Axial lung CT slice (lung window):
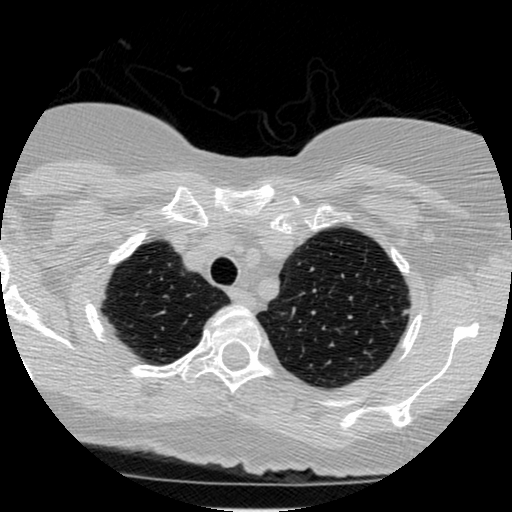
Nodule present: yes
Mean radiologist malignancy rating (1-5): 3